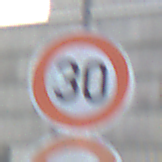
Verkehrszeichen: Geschwindigkeit30
Zusatzzeichen unten: UeberholverbotKraftfahrzeuge
Umgebung: Outdoor, Urban
Tageszeit: SunriseSunset
Wetter: PartlyCloudy
Licht: Natural
Jahreszeit: NotSpecified
Kontrast: LowContrast